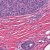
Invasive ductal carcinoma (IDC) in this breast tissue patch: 0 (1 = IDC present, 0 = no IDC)